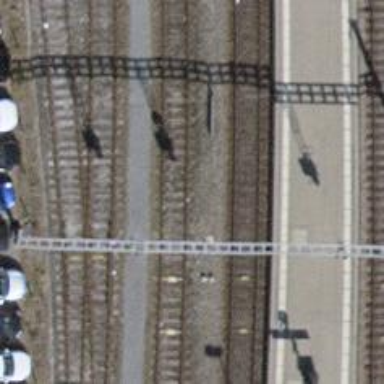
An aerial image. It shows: Railway signal.